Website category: university
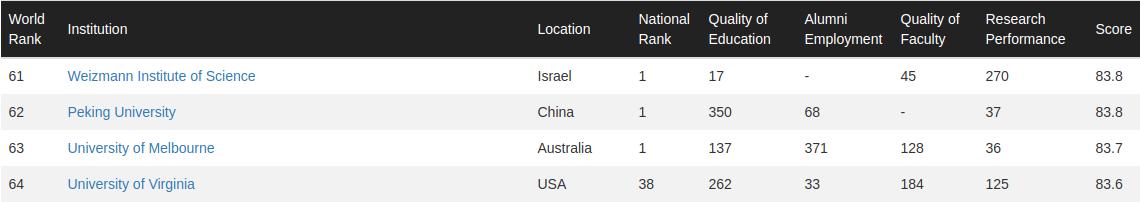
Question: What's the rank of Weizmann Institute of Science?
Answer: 61

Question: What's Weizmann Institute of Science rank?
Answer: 61

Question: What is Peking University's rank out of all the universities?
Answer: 62

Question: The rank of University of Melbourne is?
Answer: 63

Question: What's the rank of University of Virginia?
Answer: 64

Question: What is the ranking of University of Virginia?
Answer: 64

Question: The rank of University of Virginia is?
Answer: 64

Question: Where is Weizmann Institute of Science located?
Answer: Israel

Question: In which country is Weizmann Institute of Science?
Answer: Israel

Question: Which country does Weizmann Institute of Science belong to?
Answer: Israel

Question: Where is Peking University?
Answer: China

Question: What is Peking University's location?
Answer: China

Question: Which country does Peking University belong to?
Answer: China

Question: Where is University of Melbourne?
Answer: Australia

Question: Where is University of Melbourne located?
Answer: Australia

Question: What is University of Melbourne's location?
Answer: Australia

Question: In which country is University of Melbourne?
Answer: Australia

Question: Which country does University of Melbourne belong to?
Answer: Australia

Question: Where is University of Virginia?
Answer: USA

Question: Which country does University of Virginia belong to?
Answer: USA

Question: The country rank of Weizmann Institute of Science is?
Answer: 1

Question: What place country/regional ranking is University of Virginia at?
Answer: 38

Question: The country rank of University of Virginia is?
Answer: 38

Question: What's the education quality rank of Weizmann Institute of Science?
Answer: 17

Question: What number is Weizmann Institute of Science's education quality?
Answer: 17

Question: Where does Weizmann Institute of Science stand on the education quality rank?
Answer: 17

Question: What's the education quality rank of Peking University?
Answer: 350

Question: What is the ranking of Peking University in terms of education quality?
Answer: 350

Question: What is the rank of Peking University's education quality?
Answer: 350

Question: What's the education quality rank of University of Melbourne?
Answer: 137

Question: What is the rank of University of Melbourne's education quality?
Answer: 137

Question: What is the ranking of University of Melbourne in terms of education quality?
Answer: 137

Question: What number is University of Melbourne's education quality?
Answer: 137

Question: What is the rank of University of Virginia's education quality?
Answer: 262

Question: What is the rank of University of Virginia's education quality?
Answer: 262

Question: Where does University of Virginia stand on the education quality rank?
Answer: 262

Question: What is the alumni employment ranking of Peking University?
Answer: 68

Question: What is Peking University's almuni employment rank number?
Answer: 68

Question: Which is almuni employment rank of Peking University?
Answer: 68

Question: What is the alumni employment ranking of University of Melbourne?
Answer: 371

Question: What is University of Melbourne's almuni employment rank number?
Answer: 371

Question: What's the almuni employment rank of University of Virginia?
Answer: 33

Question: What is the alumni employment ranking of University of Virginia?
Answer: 33

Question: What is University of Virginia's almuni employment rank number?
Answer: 33

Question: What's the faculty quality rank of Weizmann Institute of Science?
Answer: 45

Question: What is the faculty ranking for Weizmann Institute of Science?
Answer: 45

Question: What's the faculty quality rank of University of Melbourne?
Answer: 128

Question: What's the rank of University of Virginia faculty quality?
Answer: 184

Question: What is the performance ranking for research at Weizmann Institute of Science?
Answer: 270

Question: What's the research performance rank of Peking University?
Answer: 37

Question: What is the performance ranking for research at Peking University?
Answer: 37

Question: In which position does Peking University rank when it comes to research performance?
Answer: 37

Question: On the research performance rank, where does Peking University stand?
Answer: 37

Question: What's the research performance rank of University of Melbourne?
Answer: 36

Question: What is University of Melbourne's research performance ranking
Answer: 36

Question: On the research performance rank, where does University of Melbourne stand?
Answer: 36

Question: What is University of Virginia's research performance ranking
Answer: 125

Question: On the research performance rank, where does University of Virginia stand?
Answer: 125

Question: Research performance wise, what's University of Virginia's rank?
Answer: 125

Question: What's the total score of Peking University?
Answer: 83.8

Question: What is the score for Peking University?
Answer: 83.8

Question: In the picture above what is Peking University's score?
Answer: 83.8

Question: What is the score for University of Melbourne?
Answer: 83.7

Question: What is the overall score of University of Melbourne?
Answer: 83.7